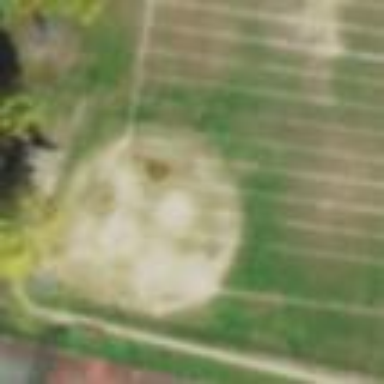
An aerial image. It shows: Baseball pitch for leisure and sports activities.